Aerial crown-view tile of a tropical tree (Barro Colorado Island, Panama), acquired 20250124:
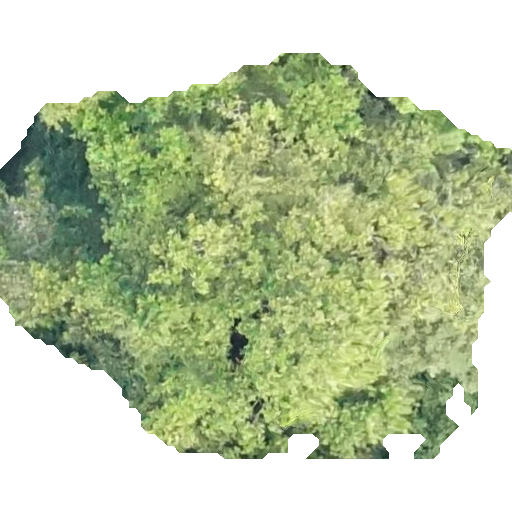
Species: Anacardium excelsum
GBIF accepted scientific name: Anacardium excelsum
Crown area: 237.779 m²